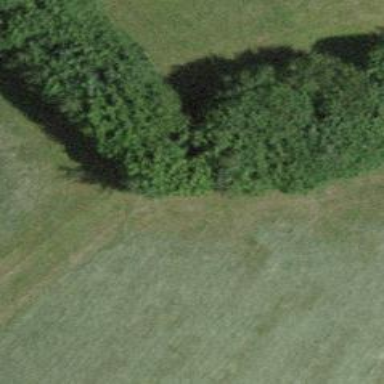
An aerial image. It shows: Hedge acting as barrier.